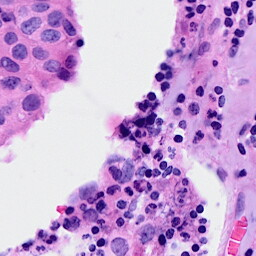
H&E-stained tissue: Breast